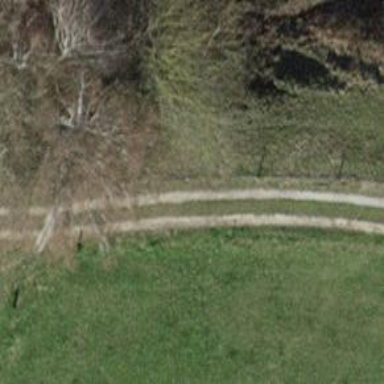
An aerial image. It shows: Bench.